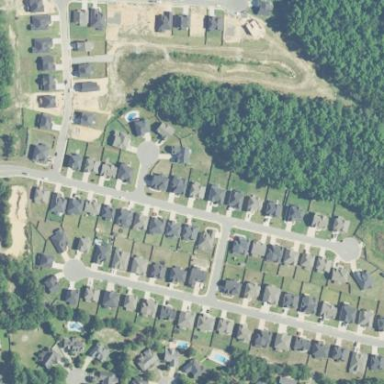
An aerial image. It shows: Residential area consisting of single-family homes in subdivision.